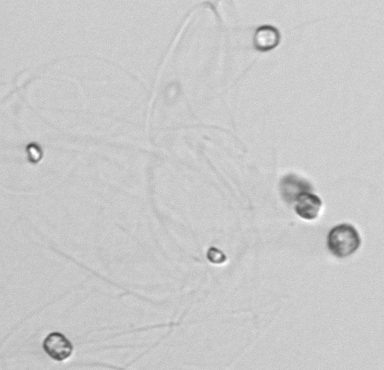
Label: Thalassiosira_sp_aff_mala